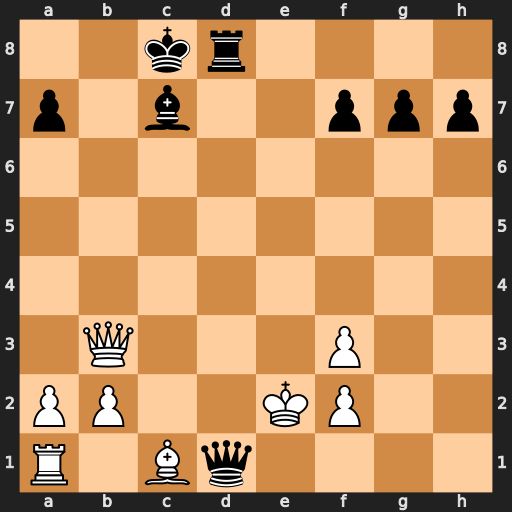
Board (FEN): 2kr4/p1b2ppp/8/8/8/1Q3P2/PP2KP2/R1Bq4
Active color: w
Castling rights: -
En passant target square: -
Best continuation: Qxd1 Rxd1 Kxd1